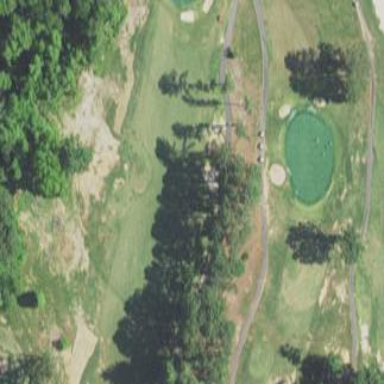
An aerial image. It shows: Golf fairway in the image.